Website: bh-photo
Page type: customer-info-address
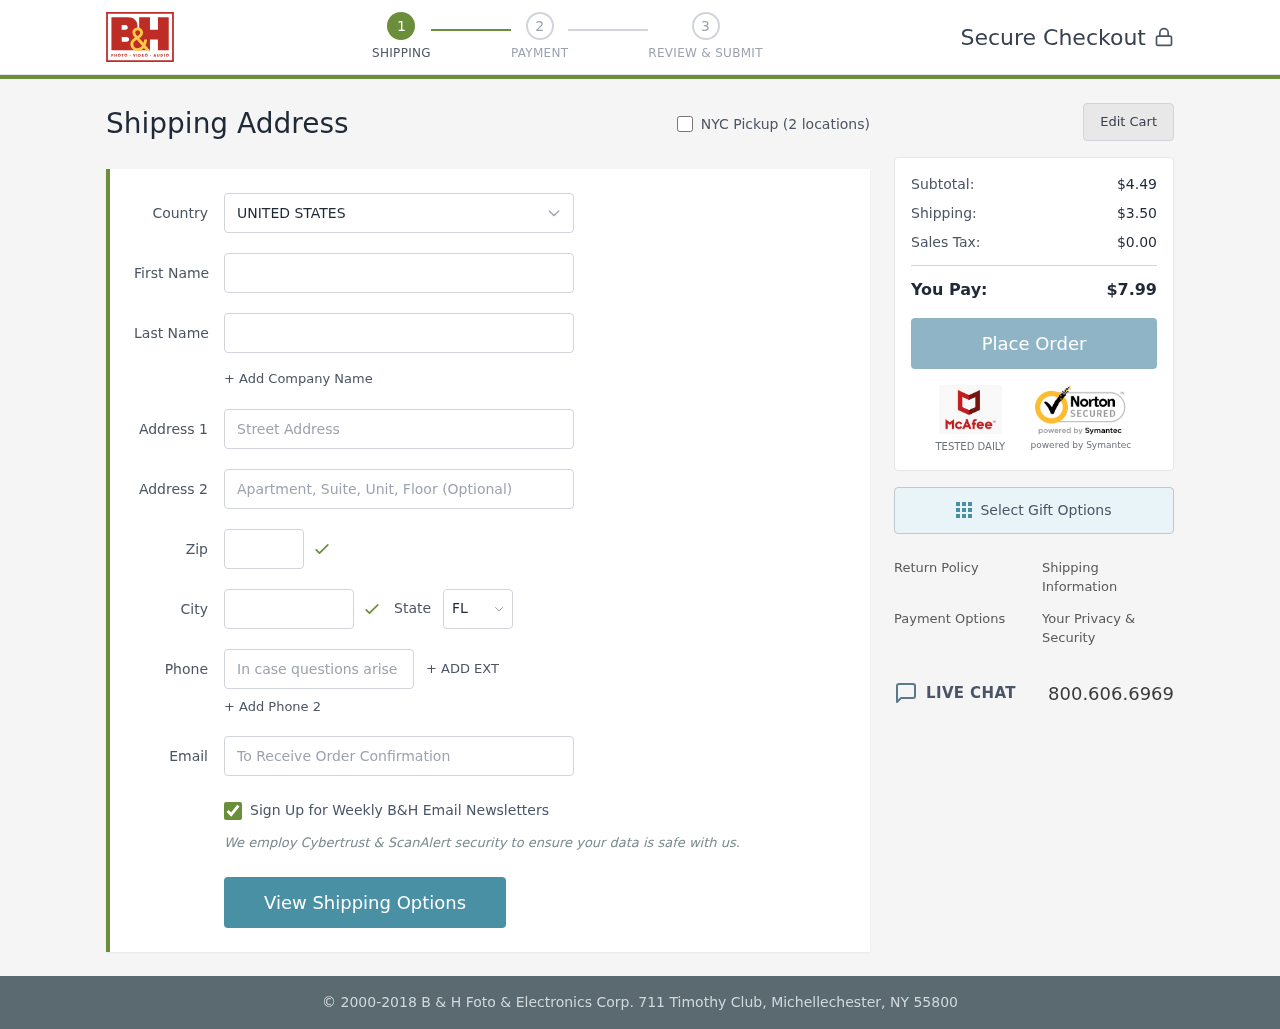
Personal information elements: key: PII_CITY
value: Judithmouth
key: PII_COUNTRY
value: United States
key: PII_EMAIL
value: anthony.mathis@yahoo.com
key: PII_FIRSTNAME
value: Anthony
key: PII_LASTNAME
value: Mathis
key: PII_PHONE
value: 7306739128
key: PII_POSTCODE
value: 77491
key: PII_STATE_ABBR
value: FL
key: PII_STREET
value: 579 Barry Locks
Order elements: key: ORDER_SUBTOTAL
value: $4.49
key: ORDER_SHIPPING_COST
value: $3.50
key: ORDER_TAX
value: $0.00
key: ORDER_TOTAL
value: $7.99